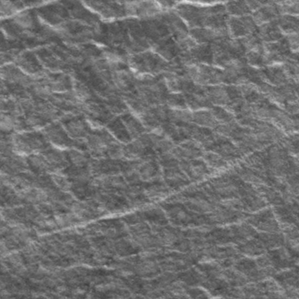
Label: frost